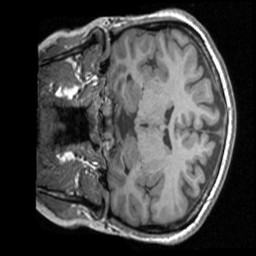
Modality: T1w
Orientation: coronal
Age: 31
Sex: female
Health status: healthy